Question: How can one specify an image and apply a radial transparent gradient where it fades out radially. I do not have Imagemagick installed.

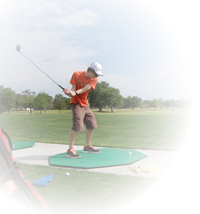
Answer: Thanks to the function linked by @Baba I was able to alter the script to allow for semi transparent vignette effect.
'''
<?php
class PhotoEffect
{
private $_photoLocation;
private $_width;
private $_height;
private $_type;
private $_originalImage;
private $_afterImage;
/**
* Load image URL in constructor
*/
final public function __construct($photoLocation)
{
$this->_photoLocation = $photoLocation;
if (!$size = @getimagesize($this->_photoLocation)){
throw new Exception('Image cannot be handled');
}
$this->_width = $size[0];
$this->_height = $size[1];
$this->_type = $size[2];
switch ( $this->_type ) {
case IMAGETYPE_GIF:
$this->_originalImage = imagecreatefromgif($this->_photoLocation);
break;
case IMAGETYPE_JPEG:
$this->_originalImage = imagecreatefromjpeg($this->_photoLocation);
break;
case IMAGETYPE_PNG:
$this->_originalImage = imagecreatefrompng($this->_photoLocation);
break;
default:
throw new Exception('Unknown image type');
}
}
/**
* Destroy created images
*/
final private function __destruct() {
if (!empty($this->_originalImage))
{
imagedestroy($this->_originalImage);
}
if (!empty($this->_afterImage))
{
imagedestroy($this->_afterImage);
}
}
/**
* Apply vignette effect
*/
final public function Vignette($sharp=0.4, $level=1, $alpha=1)
{
if (empty($this->_originalImage))
{
throw new Exception('No image');
}
if (!is_numeric($sharp) || !($sharp>=0 && $sharp<=10))
{
throw new Exception('sharp must be between 0 and 10');
}
if (!is_numeric($level) || !($level>=0 && $level<=1))
{
throw new Exception('level must be between 0 and 10');
}
if (!is_numeric($alpha) || !($alpha>=0 && $alpha<=10))
{
throw new Exception('alpha must be between 0 and 1');
}
$this->_afterImage = imagecreatetruecolor($this->_width, $this->_height);
imagesavealpha($this->_afterImage, true);
$trans_colour = imagecolorallocatealpha($this->_afterImage, 0, 0, 0, 127);
imagefill($this->_afterImage, 0, 0, $trans_colour);
for($x = 0; $x < $this->_width; ++$x){
for($y = 0; $y < $this->_height; ++$y){
$index = imagecolorat($this->_originalImage, $x, $y);
$rgb = imagecolorsforindex($this->_originalImage, $index);
$l = sin(M_PI / $this->_width * $x) * sin(M_PI / $this->_height * $y);
$l = pow($l, $sharp);
$l = 1 - $level * (1 - $l);
$rgb['red'] *= $l;
$rgb['green'] *= $l;
$rgb['blue'] *= $l;
$rgb['alpha'] = 127 - (127 * ($l*$alpha));
$color = imagecolorallocatealpha($this->_afterImage, $rgb['red'], $rgb['green'], $rgb['blue'], $rgb['alpha']);
imagesetpixel($this->_afterImage, $x, $y, $color);
}
}
}
/**
* Ouput PNG with correct header
*/
final public function OutputPng()
{
if (empty($this->_afterImage))
{
if (empty($this->_originalImage))
{
throw new Exception('No image');
}
$this->_afterImage = $this->_originalImage;
}
header('Content-type: image/png');
imagepng($this->_afterImage);
}
/**
* Save PNG
*/
final public function SavePng($filename)
{
if (empty($filename)) {
throw new Exception('Filename is required');
}
if (empty($this->_afterImage))
{
if (empty($this->_originalImage))
{
throw new Exception('No image');
}
$this->_afterImage = $this->_originalImage;
}
imagepng($this->_afterImage, $filename);
}
}
/**
* How to use
*/
$effect = new PhotoEffect('test.jpg');
$effect->Vignette();
$effect->OutputPng();
?>
'''
<URL> with the only image I could find on their server, so not that big.